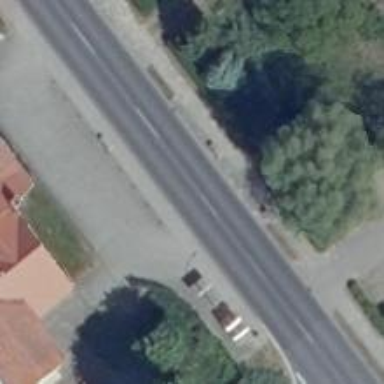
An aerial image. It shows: Primary road with asphalt surface.